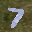
Label: 7